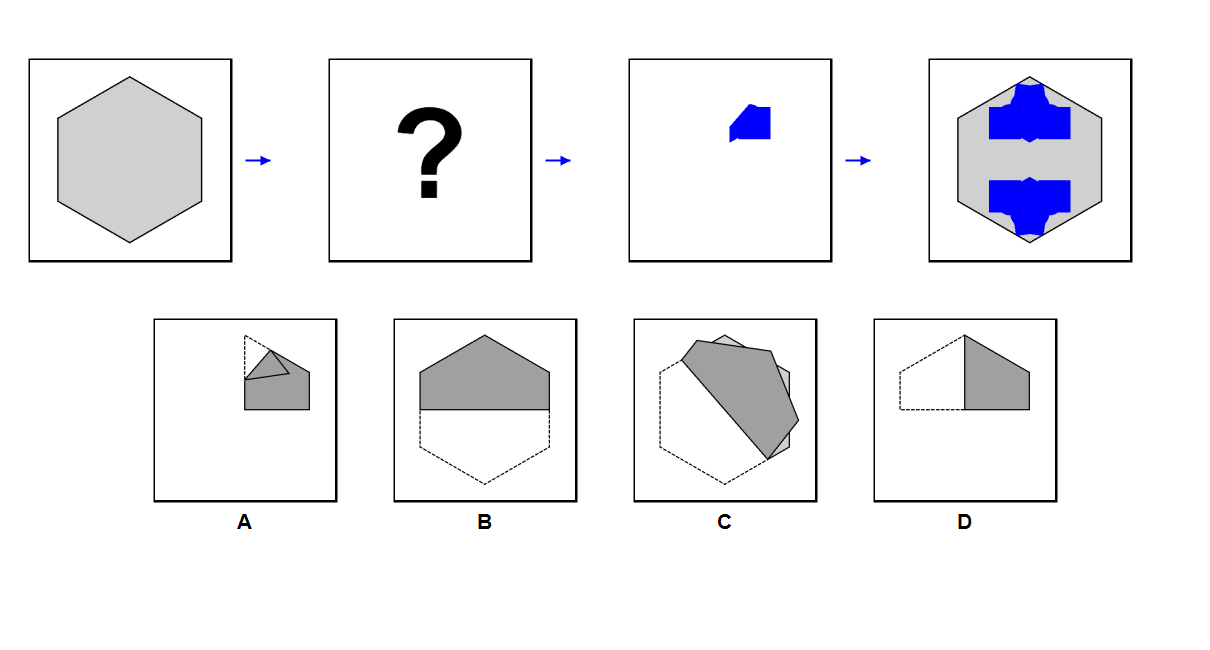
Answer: C